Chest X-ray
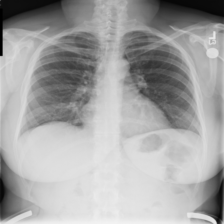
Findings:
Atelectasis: negative
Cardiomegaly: negative
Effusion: negative
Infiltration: negative
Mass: negative
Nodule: negative
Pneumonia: negative
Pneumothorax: negative
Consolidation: negative
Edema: negative
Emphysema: negative
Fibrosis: negative
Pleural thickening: negative
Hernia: negative